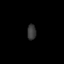
Tissue: lung
Cell type: Endothelial cells
Senescence score: 0.5531
Nuclear area (px): 140
Mean DAPI intensity: 54.15